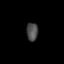
Tissue: lung
Cell type: Myeloid cells
Senescence score: 0.5422
Nuclear area (px): 206
Mean DAPI intensity: 74.913